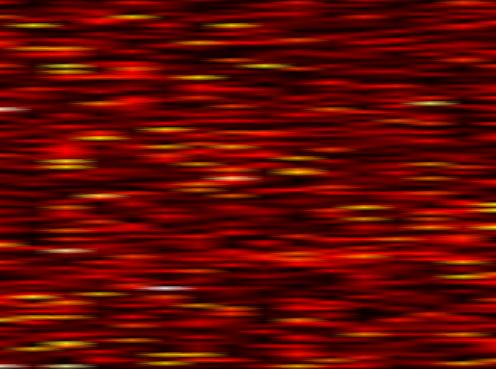
Label: WOLA